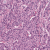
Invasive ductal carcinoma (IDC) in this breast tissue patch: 1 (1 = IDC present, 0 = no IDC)